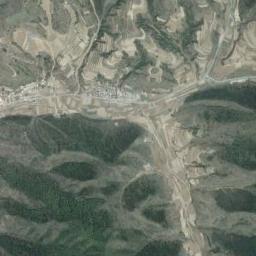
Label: mountain